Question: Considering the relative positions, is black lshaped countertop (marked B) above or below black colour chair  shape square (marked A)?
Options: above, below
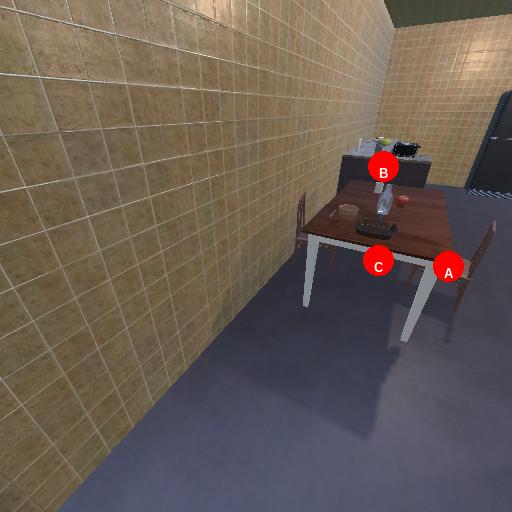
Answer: above